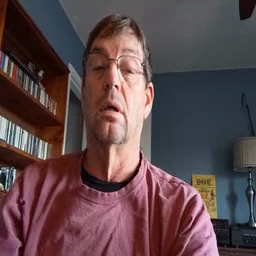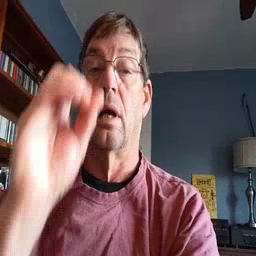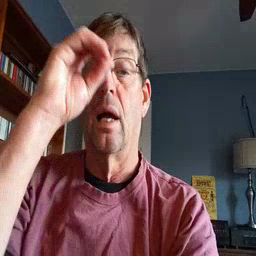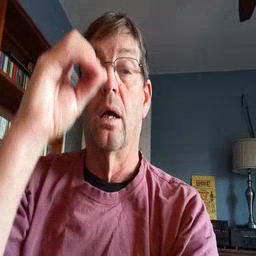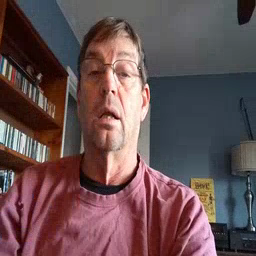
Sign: owl